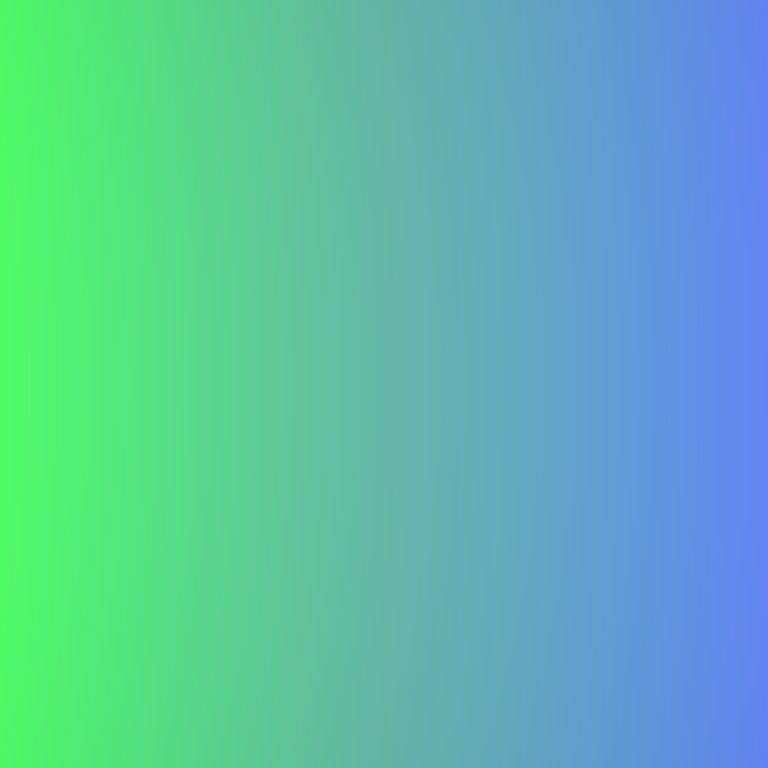
Abstract light effect, smooth gradient from vibrant green to soft blue, calm atmosphere, diffuse light, no room, no furniture, no objects.